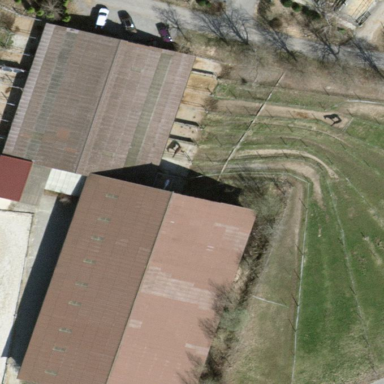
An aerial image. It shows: Building located on pitch used for equestrian sports.